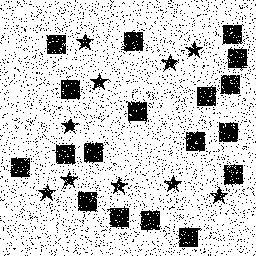
Squares: 18
Triangles: 0
Stars: 10
Total shapes: 28